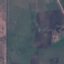
Land use / land cover: Pasture